Field crop: maize
Growth stage: 1
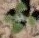
Species: chenopodium